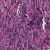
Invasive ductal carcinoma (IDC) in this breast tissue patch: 1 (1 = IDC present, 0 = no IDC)